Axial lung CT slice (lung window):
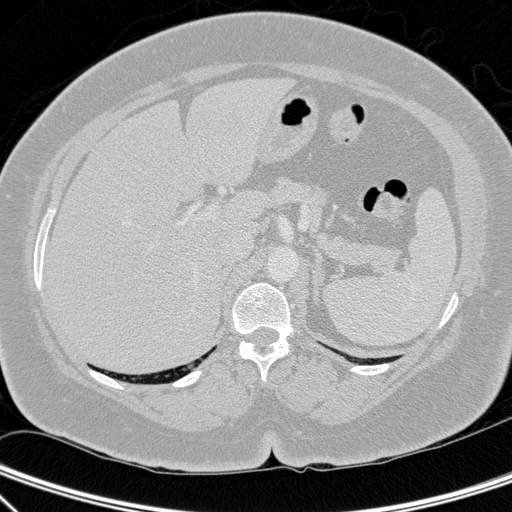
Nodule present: no